Interaction volume radius: 5 \u00c5
Interaction volume height: 15 \u00c5
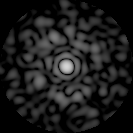
Disorder parameter: 0.8063